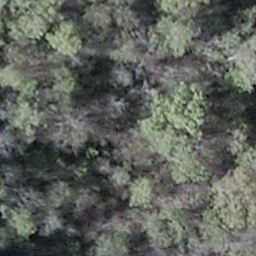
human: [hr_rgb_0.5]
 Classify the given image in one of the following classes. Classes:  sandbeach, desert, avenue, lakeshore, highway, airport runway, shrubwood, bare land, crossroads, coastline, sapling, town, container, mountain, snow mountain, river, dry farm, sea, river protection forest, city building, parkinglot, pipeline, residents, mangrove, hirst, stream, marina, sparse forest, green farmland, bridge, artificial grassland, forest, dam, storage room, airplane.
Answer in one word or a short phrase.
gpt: shrubwood